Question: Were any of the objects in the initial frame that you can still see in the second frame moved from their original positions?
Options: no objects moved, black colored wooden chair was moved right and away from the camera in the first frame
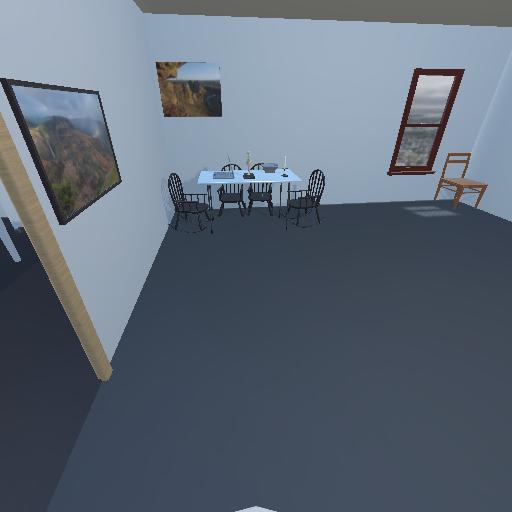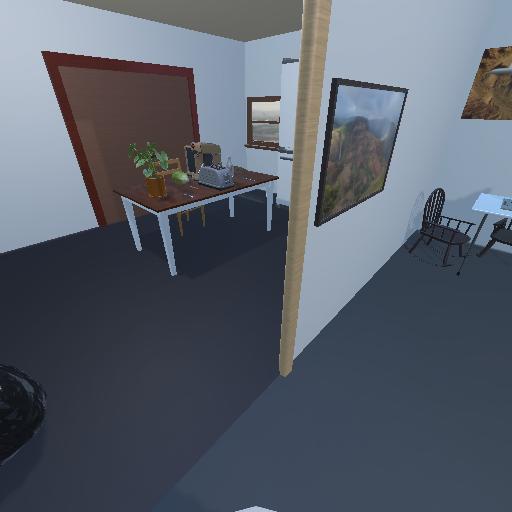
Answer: no objects moved